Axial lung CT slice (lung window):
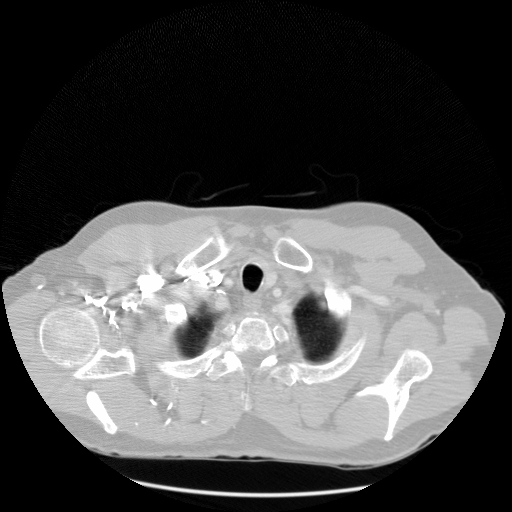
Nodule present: no